Aerial crown-view tile of a tropical tree (Barro Colorado Island, Panama), acquired 20250818:
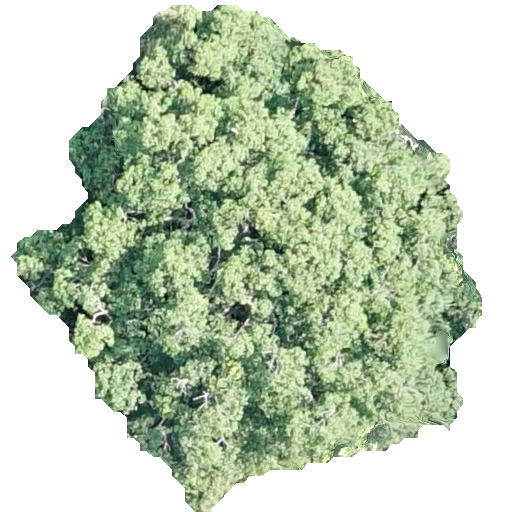
Species: Ocotea leptobotra
GBIF accepted scientific name: Ocotea leptobotra
Crown area: 218.301 m²